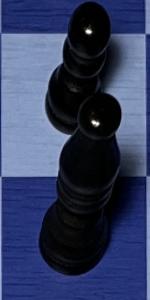
Label: Bishop_Black